Interaction volume radius: 5 \u00c5
Interaction volume height: 25 \u00c5
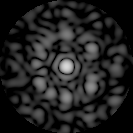
Disorder parameter: 0.7449